This plot shows a bearing's acceleration signal over time (raw waveform). Determine the bearing's health state. Answer with exactly one of: normal, inner_race, outer_race, ball.
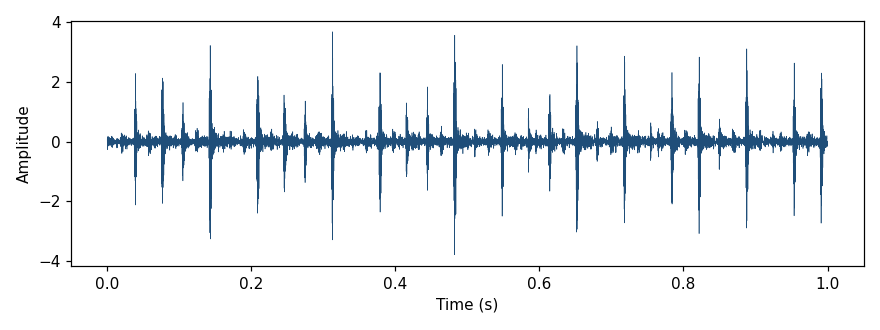
Answer: outer_race